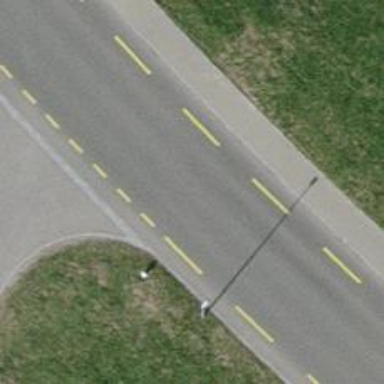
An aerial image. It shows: Secondary road with asphalt surface and designated cycle lane.